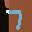
Label: 7